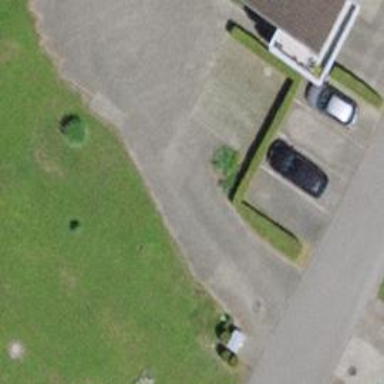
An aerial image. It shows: Hedge acting as barrier.